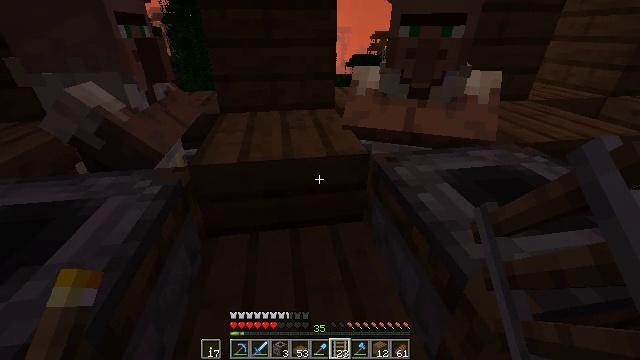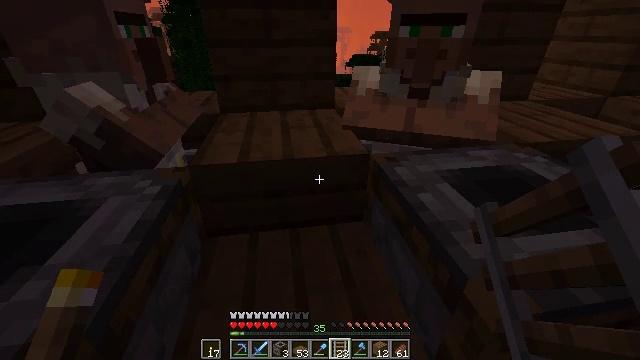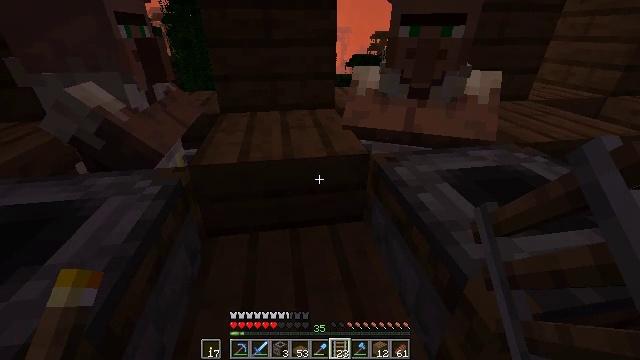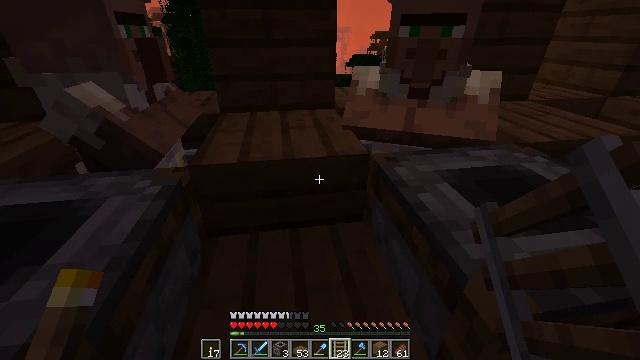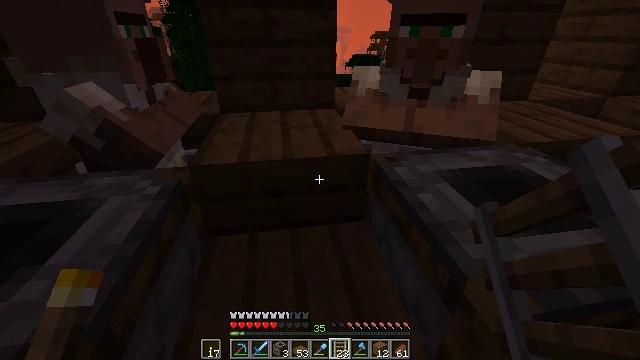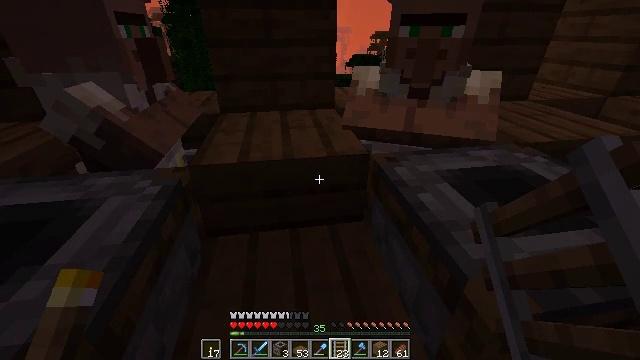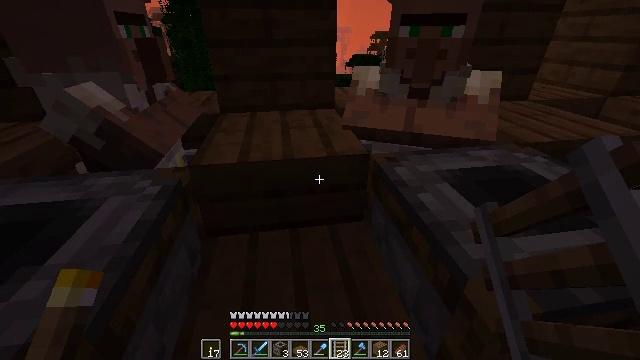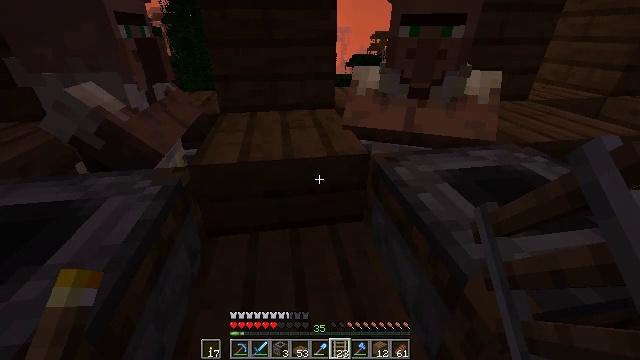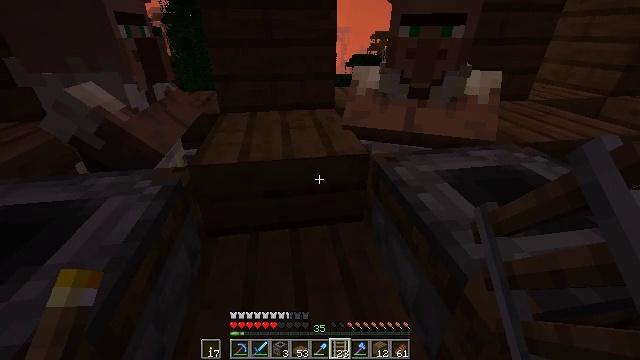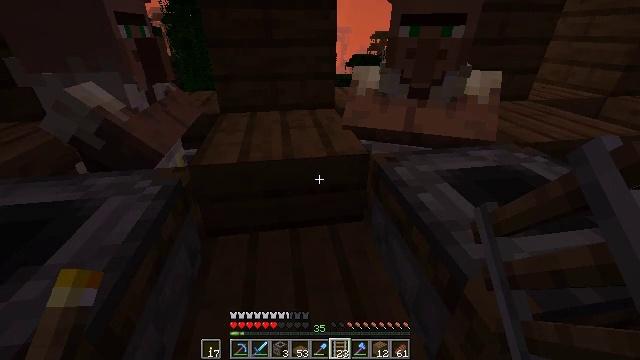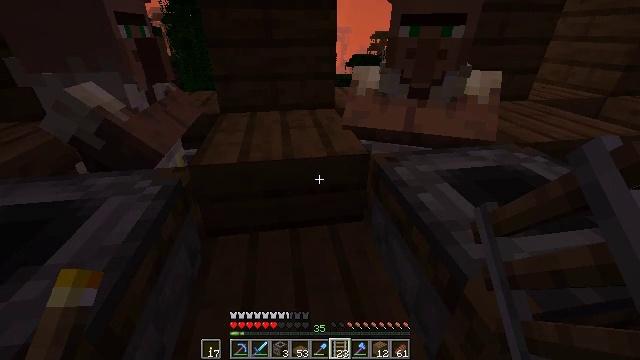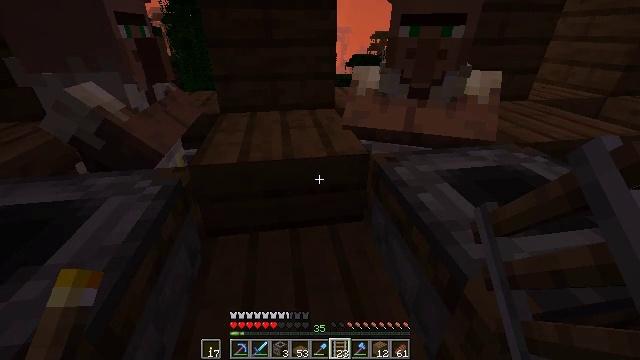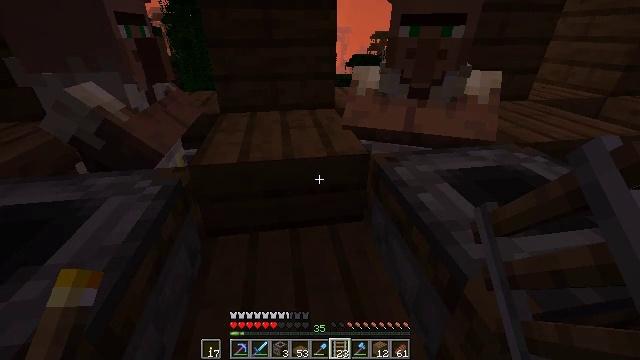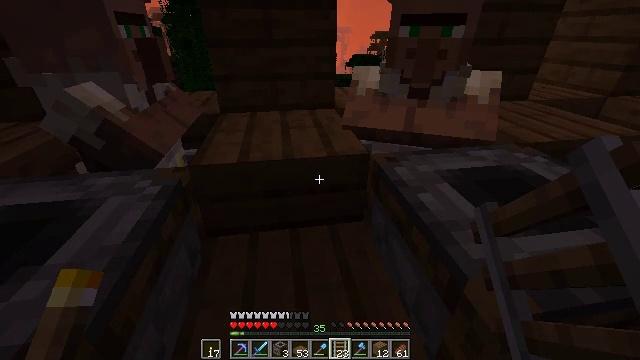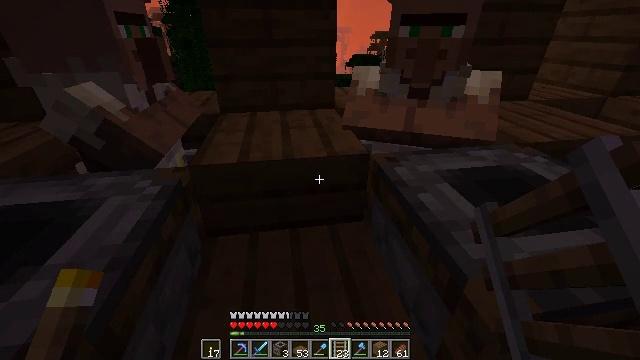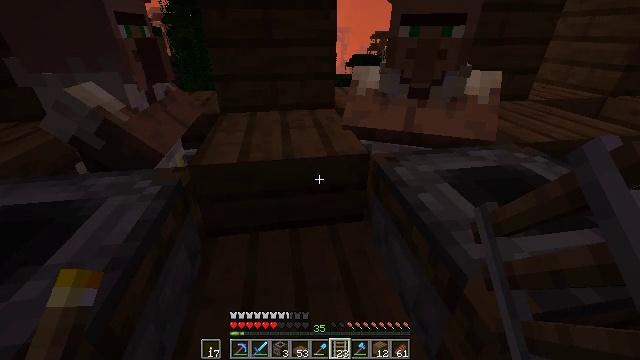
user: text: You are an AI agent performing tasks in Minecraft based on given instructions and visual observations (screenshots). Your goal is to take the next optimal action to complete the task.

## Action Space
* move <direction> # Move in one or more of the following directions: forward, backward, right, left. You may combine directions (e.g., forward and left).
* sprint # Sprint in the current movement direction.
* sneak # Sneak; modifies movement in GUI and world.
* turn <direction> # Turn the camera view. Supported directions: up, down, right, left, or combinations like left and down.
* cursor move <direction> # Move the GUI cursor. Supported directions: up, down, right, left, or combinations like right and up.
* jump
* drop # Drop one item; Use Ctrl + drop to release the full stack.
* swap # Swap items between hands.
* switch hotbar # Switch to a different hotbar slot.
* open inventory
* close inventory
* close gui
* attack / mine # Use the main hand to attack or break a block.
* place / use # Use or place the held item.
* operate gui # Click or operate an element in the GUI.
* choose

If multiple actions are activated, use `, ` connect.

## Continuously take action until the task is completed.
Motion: motion action
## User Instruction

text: Craft a rabbit stew.
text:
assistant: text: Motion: no_op
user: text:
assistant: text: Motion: no_op
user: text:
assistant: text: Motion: no_op
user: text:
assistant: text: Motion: no_op
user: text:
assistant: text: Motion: no_op
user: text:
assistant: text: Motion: no_op
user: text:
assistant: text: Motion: no_op
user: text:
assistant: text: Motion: no_op
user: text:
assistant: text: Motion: no_op
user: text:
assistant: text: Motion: no_op
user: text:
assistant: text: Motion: no_op
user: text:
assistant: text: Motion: no_op
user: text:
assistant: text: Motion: no_op
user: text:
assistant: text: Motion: no_op
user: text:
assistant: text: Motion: no_op
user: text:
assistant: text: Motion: no_op
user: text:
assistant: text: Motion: no_op
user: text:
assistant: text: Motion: no_op
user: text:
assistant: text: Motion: no_op
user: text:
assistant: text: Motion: no_op
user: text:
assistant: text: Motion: no_op
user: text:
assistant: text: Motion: no_op
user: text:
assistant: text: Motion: no_op
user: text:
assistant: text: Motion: no_op
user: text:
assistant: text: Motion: no_op
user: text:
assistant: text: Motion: no_op
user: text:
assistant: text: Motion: no_op
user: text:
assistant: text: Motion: no_op
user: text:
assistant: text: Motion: no_op
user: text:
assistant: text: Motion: no_op